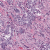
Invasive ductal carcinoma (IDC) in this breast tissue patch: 1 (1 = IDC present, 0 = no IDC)